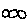
Label: cloud